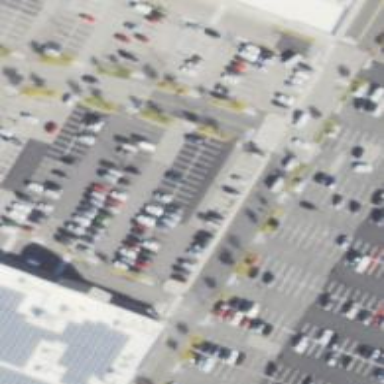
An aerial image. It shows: Trolley bay.